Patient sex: F
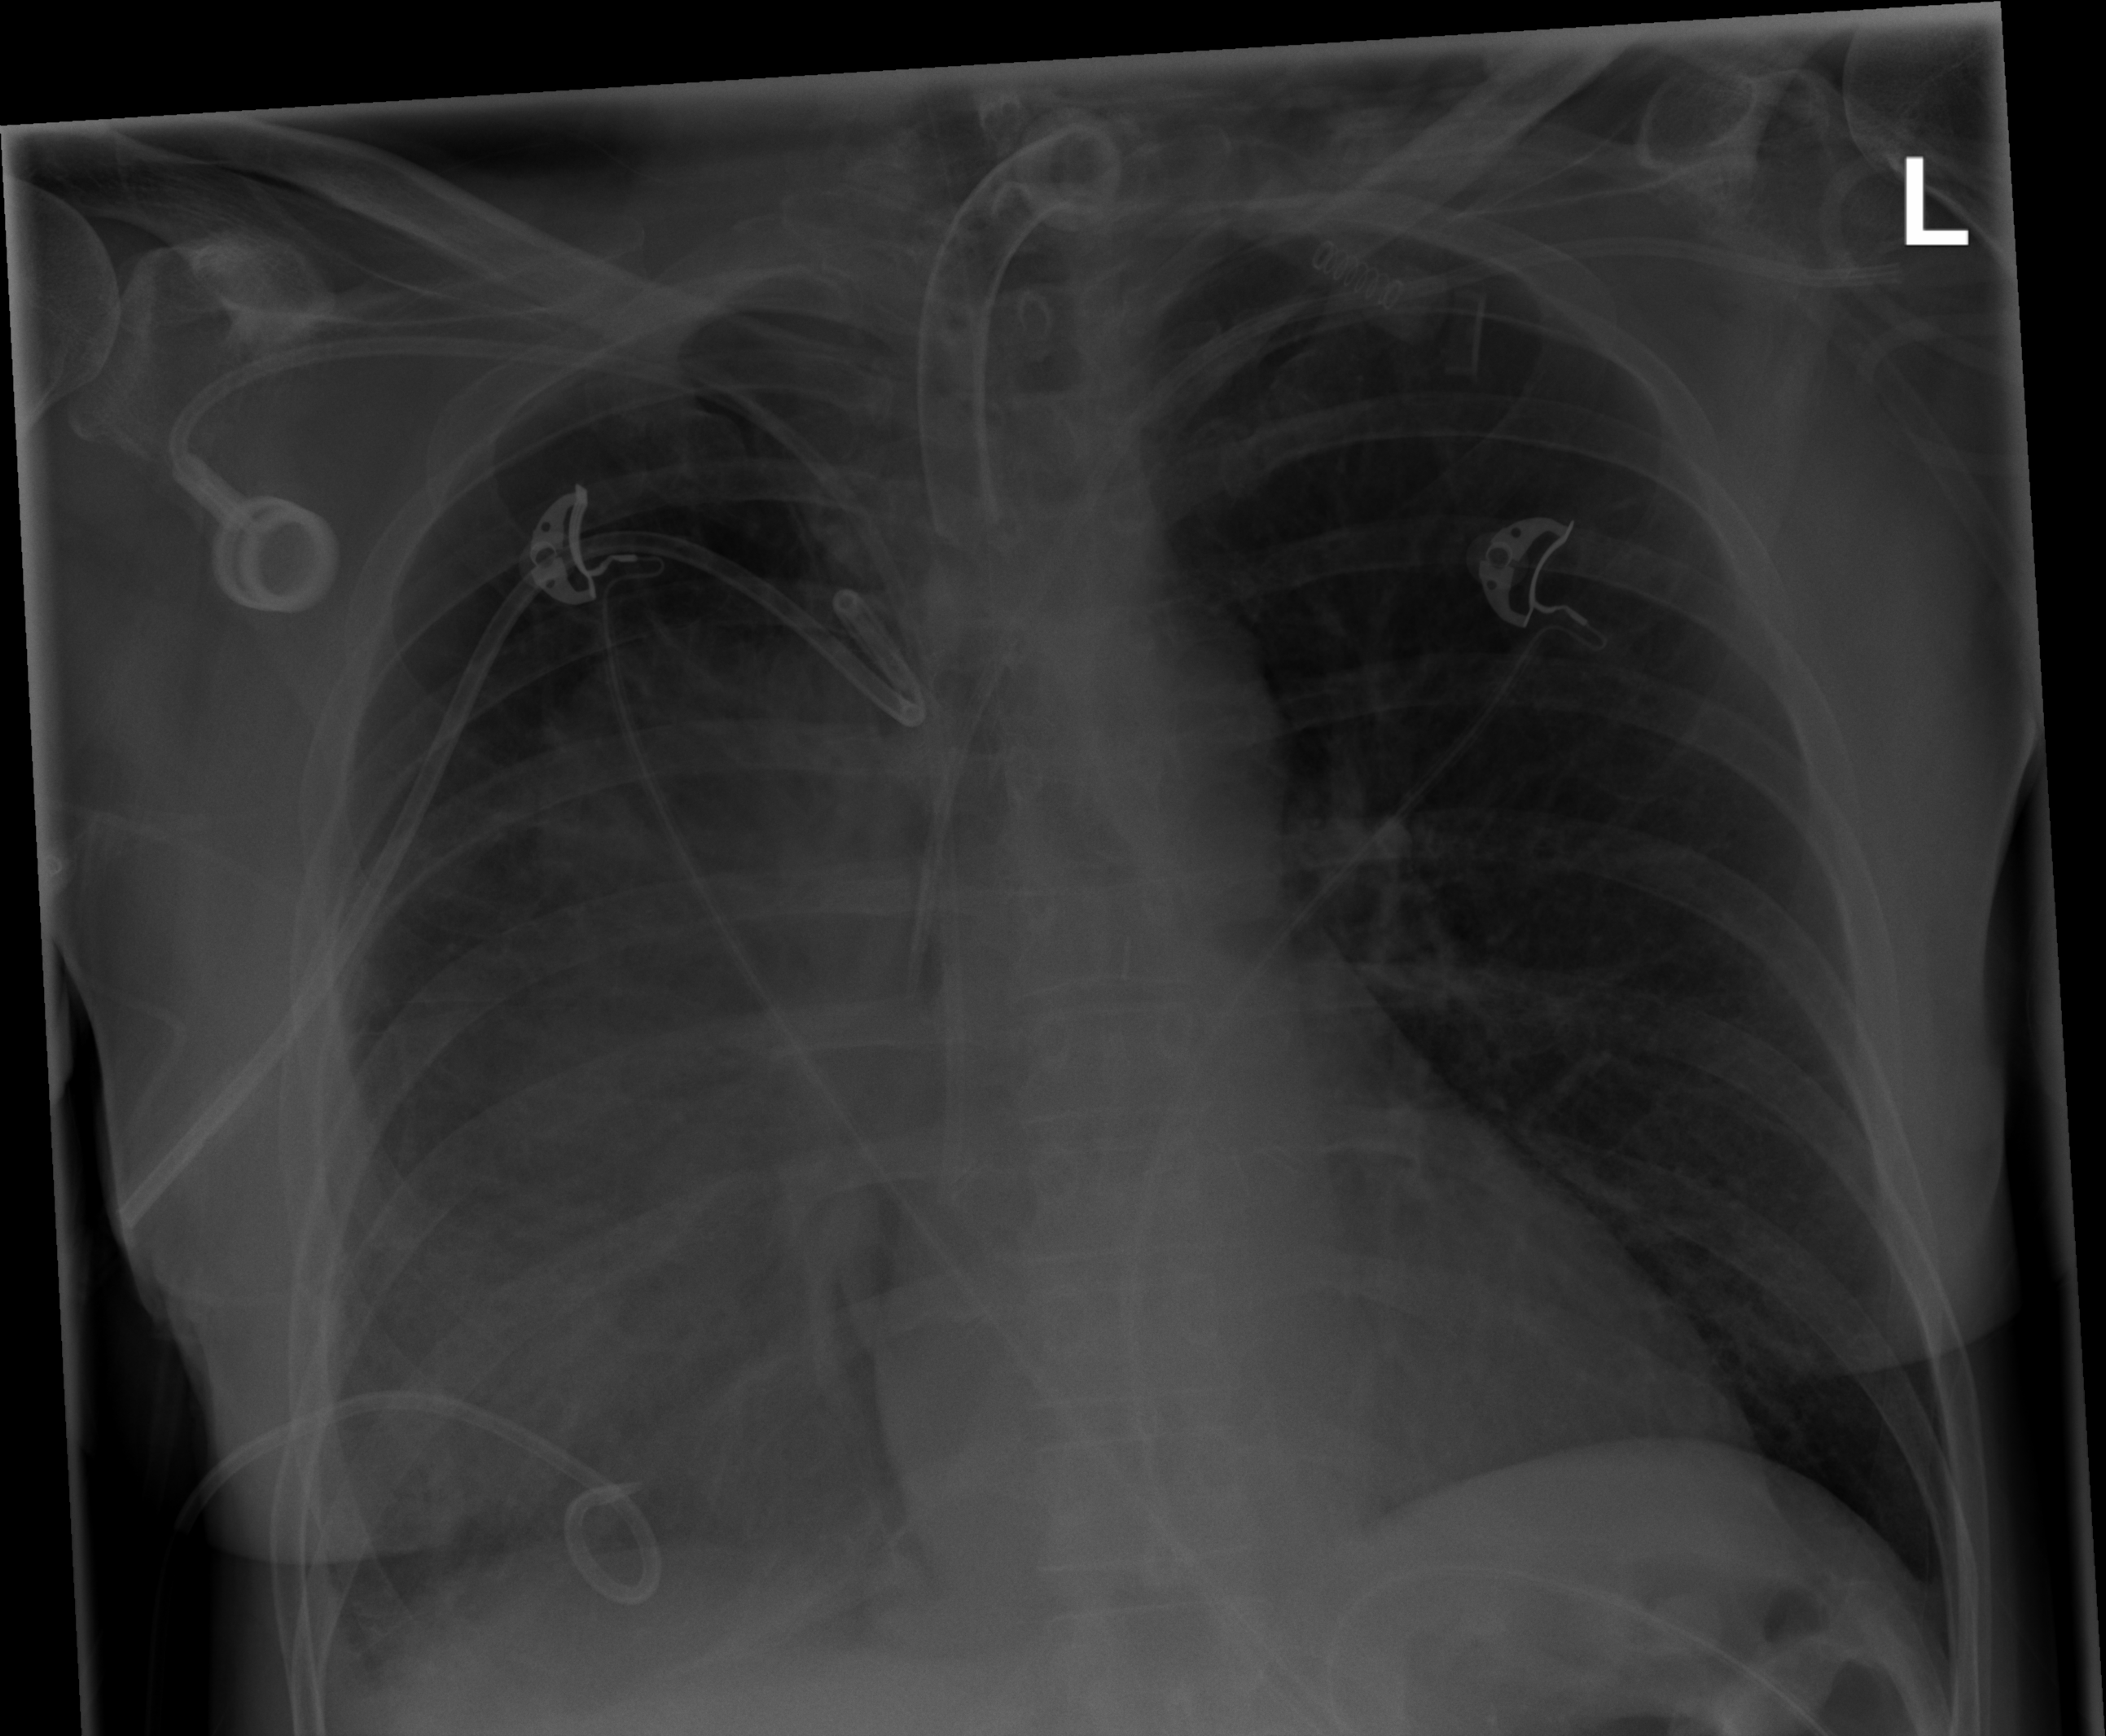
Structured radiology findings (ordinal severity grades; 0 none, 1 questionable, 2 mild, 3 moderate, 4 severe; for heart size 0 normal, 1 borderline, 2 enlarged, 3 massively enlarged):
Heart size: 0
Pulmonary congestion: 0
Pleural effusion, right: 3
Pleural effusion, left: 1
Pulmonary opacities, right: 0
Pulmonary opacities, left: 0
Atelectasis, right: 3
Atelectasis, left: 0